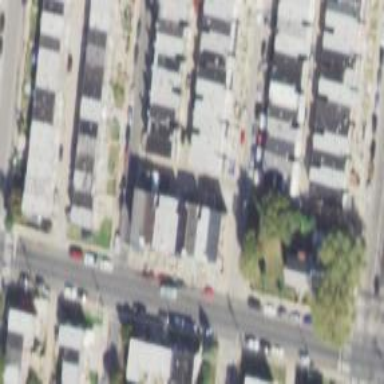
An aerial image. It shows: Alleyway designated as service road.